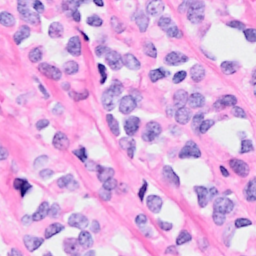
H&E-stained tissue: Breast